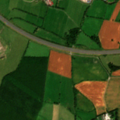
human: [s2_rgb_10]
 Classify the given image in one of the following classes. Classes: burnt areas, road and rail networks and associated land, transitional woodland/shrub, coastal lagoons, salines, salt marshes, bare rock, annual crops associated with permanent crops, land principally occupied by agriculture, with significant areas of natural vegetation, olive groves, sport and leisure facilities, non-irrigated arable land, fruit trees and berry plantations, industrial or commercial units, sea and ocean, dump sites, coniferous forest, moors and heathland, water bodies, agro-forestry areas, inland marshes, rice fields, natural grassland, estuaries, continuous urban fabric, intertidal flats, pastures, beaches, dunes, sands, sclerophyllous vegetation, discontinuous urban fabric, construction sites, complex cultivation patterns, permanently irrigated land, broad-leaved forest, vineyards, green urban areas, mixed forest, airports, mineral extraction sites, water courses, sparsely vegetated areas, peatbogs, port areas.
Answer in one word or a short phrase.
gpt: non-irrigated arable land, pastures, mixed forest